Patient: sex M, age 68
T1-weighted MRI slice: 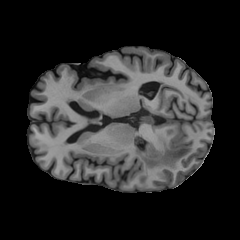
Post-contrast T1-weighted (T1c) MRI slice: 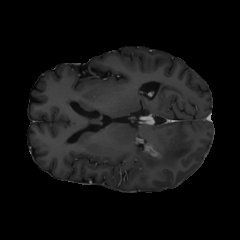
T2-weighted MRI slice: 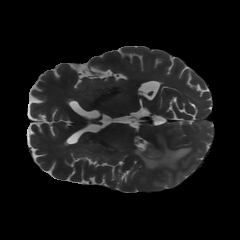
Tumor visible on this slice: yes
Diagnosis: Glioblastoma, IDH-wildtype
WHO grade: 4